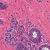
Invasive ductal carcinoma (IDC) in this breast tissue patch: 0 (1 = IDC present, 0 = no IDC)